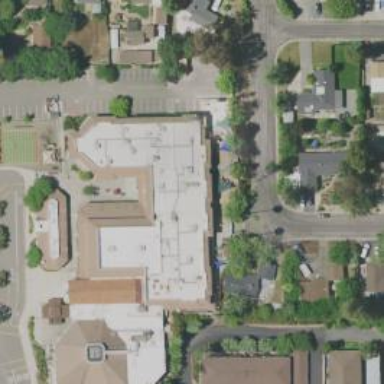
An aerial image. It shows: Kindergarten.